Question: I have a wcf service runing which contains a method that returns a string. I am able to run the service in the browser successfully. Moreover I can even pass the required parameters and can see the result in the browser.
But when i am trying to invoke the same method from javascript client the parameter value does not get passed to the method and hence it returns nothing.
Here is what my service retuns when run from the browser

Here is my interface Implementation:
'''
[OperationContract]
[WebInvoke(Method = "GET",
ResponseFormat = WebMessageFormat.Json,
BodyStyle = WebMessageBodyStyle.Wrapped)]
string JSONData(string id);
'''
Here is my service Method implementation code:
'''
public string JSONData(string id)
{
if (id == null || id == "")
{
return "Id is null";
}
else
{
return "You requested product " + id;
}
}
'''
As shown above service works fine fine a parameter is passed from the url. However when I make the call using jquery's function parameter doesnot get passed :
'''
<script type="text/javascript">
// A $( document ).ready() block.
$(document).ready(function () {
// alert("pass");
var valu = "123";
$("#btnclick").click(function () {
debugger;
$.ajax({
cache: false,
type: "GET",
async: false,
url: "http://localhost:35798/RestServiceImpl.svc/JSONData",
data: JSON.stringify(valu),
contentType: "application/json",
dataType: "json",
success: function (result) {
var ans = JSON.stringify(result);
alert("success");
alert(ans);
},
error: function (xhr) {
alert("error");
alert(xhr.responseText);
}
});
});
});
</script>
'''
I want to be able to pass the parameter from the jquery code. Any suggestions to get this working would be really appreciated.
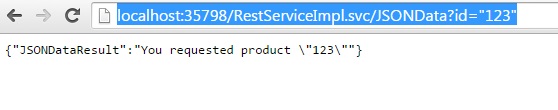
Answer: valu needs to be a key value pair:
'''
var valu = {id:"123"};
'''
Or a string:
'''
var value = 'id="123"';
'''
In order to currently form the proper request.
Pass it as a plain JavaScript object in the first case, do not stringify it. If you do jquery will append it as a string to the request.
Use the network debugging tools in your browser to work through these sorts of issues.
This will correctly serialise your query string to '/JSONData?id=123' as opposed to your solution which produces '/JSONData/"123"'
Your code with edits...
'''
<script type="text/javascript">
// A $( document ).ready() block.
$(document).ready(function () {
// alert("pass");
var valu = {id: "123"};
$("#btnclick").click(function () {
debugger;
$.ajax({
cache: false,
type: "GET",
async: false,
url: "http://localhost:35798/RestServiceImpl.svc/JSONData",
data: valu,
contentType: "application/json",
dataType: "json",
success: function (result) {
var ans = JSON.stringify(result);
alert("success");
alert(ans);
},
error: function (xhr) {
alert("error");
alert(xhr.responseText);
}
});
});
});
</script>
'''